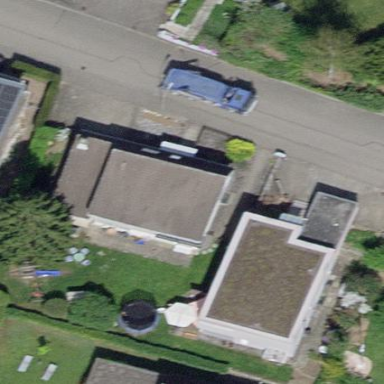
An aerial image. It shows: Detached building.